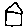
Label: house